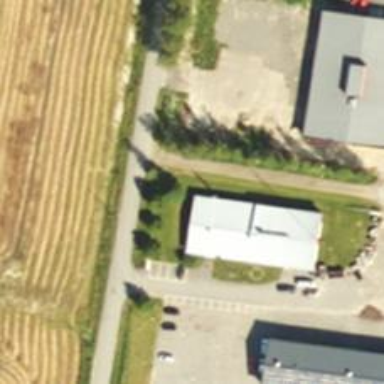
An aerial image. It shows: Office related to electricity.